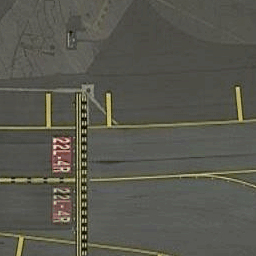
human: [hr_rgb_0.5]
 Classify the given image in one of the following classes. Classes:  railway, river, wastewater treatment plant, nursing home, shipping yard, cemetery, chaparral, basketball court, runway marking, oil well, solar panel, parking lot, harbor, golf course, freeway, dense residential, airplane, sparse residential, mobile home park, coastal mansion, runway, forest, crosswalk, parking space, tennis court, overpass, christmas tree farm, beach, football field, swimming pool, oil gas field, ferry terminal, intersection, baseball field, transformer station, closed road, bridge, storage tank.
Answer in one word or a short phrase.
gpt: runway marking